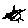
Label: sun